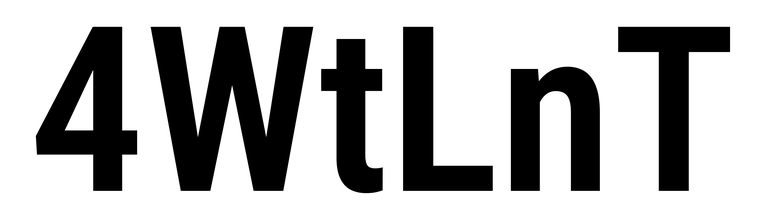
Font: Roboto_Condensed_SemiBold